Question: When I open a webpage in IE9 with DOCTYPE as
'''
<!DOCTYPE html>
'''
It opens Document Mode as IE7 standards.
I need default IE9 standards on opening the page.
How to correct this document mode problem?
A screenshot of how it comes in IE browser developer tool

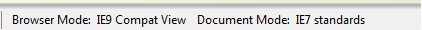
Answer: Try this answer: <URL>.
Summary, give the IE browser more information in the meta tag:
'''
<!DOCTYPE html>
<html>
<head>
<title>My Web</title>
<meta http-equiv="X-UA-Compatible" content="IE=edge" />
'''
'''
<meta http-equiv="X-UA-Compatible" content="IE=100" />
'''